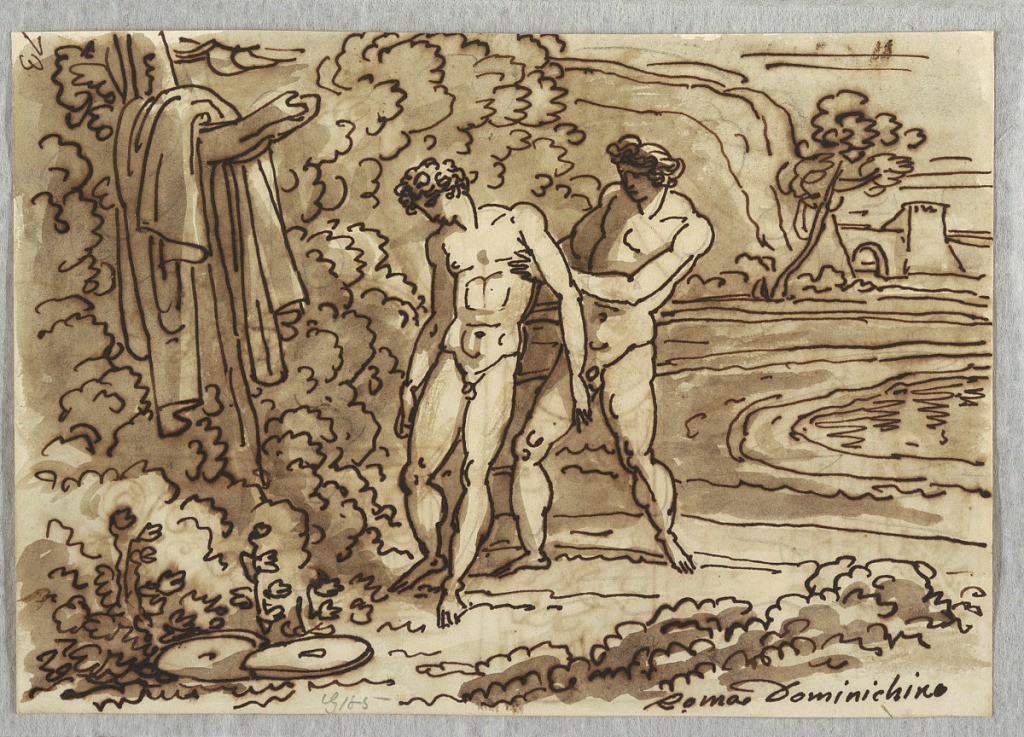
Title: Apollo and Hycianth, after Domenichino
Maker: Felice Giani, Italian, 1758–1823
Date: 1813–18
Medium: Pen and ink, brush and brown wash on paper
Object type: Drawing
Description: On verso: two studies of moldings